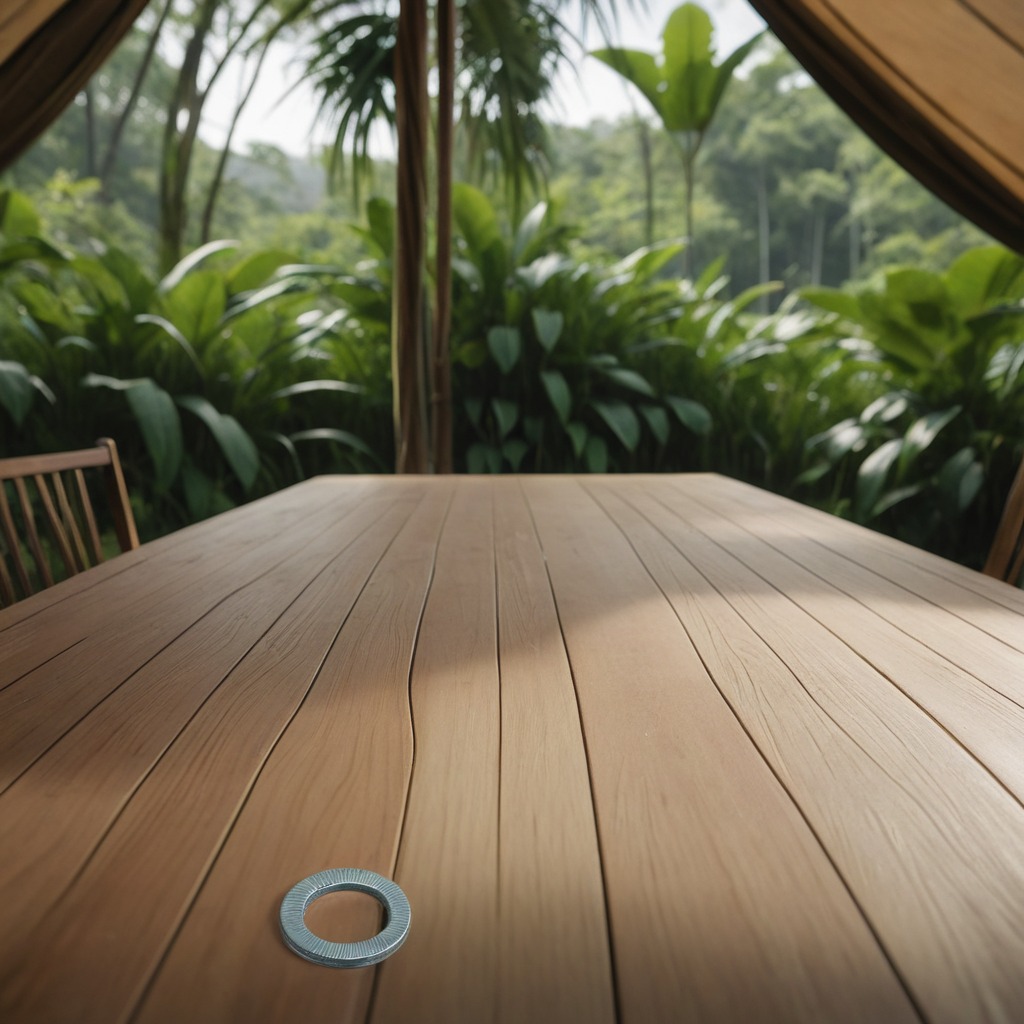
A flat metal washer lies on a wooden table inside a jungle field workshop tent humid ambient light worn but